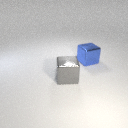
large blue metal cube behind large gray metal cube